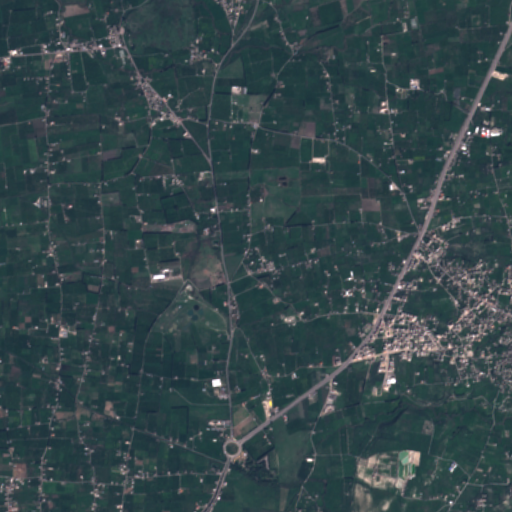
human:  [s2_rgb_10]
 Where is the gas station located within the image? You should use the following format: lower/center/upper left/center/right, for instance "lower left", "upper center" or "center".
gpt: The gas station is located in the center right of the image.
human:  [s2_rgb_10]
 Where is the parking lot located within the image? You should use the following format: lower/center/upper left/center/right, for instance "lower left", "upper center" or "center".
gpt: The parking lot is located in the upper left of the image.
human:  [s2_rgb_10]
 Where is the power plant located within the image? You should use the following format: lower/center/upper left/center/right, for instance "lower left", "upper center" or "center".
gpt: There is no power plant in the image.